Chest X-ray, AP view. Patient: 60 years old, sex M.
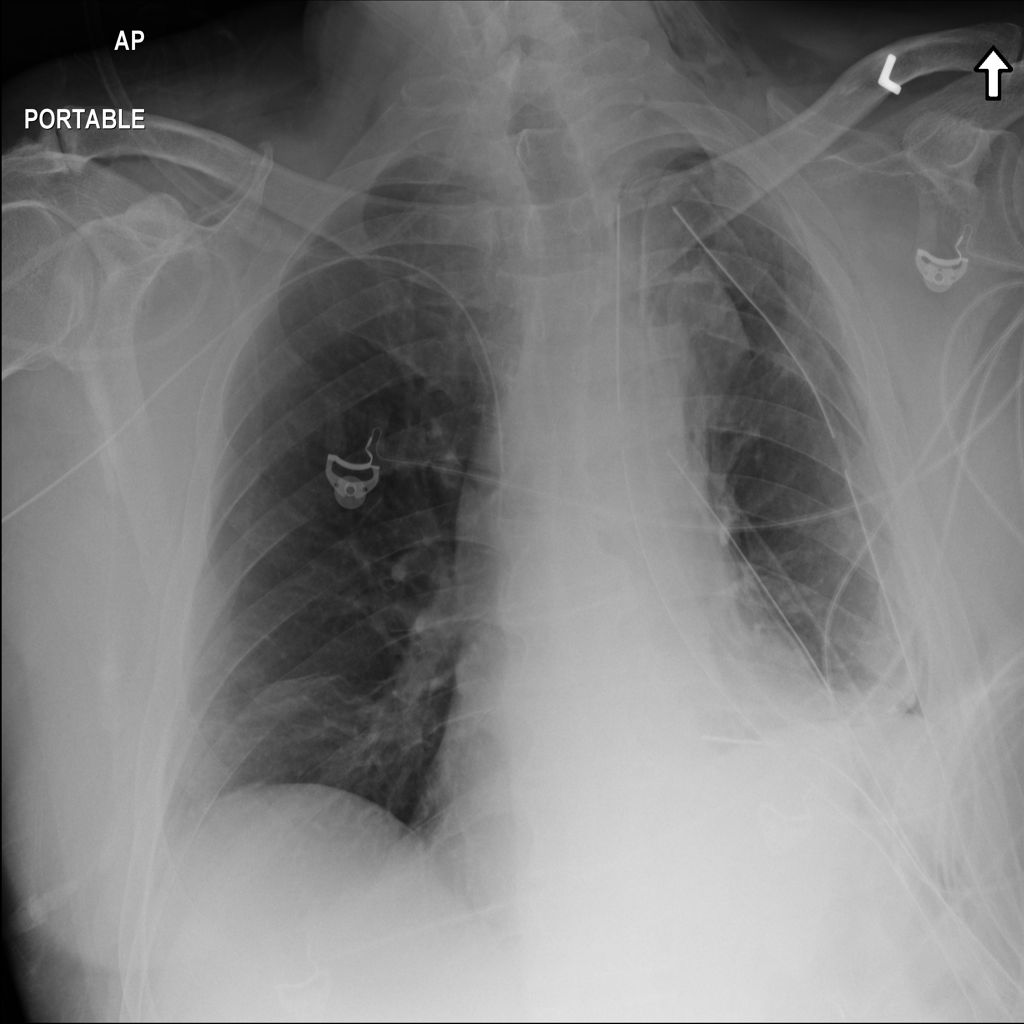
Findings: Pneumothorax